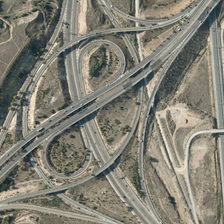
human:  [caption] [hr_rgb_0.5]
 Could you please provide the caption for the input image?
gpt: many green trees are near a viaduct .

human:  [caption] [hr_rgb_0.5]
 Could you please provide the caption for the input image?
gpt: many green trees are near a viaduct .

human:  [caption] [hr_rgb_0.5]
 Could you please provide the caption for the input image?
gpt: many green trees are near a viaduct .

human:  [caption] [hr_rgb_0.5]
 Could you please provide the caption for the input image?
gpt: many green trees are near a viaduct .

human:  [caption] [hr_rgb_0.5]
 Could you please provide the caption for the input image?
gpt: many green trees are near a viaduct .